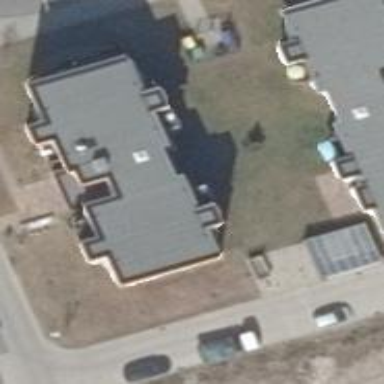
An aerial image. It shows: Apartment building with skillion roof shape.